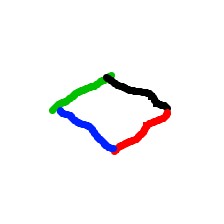
Shape: rhombus